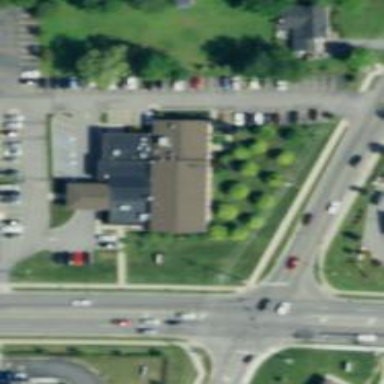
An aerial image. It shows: Healthcare clinic is depicted in the image.